Question: I have this iPad app using Storyboard. There are some file that are marked as missing which used to be in the app. The message is really annoying me...

I did a clean, re-build, but they are still there. How do I get rid of the messages?
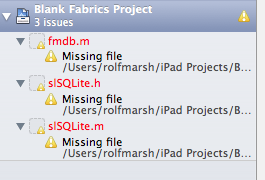
Answer: It sounds like they're still held under version control. The solution for me has been to force remove them via Terminal.